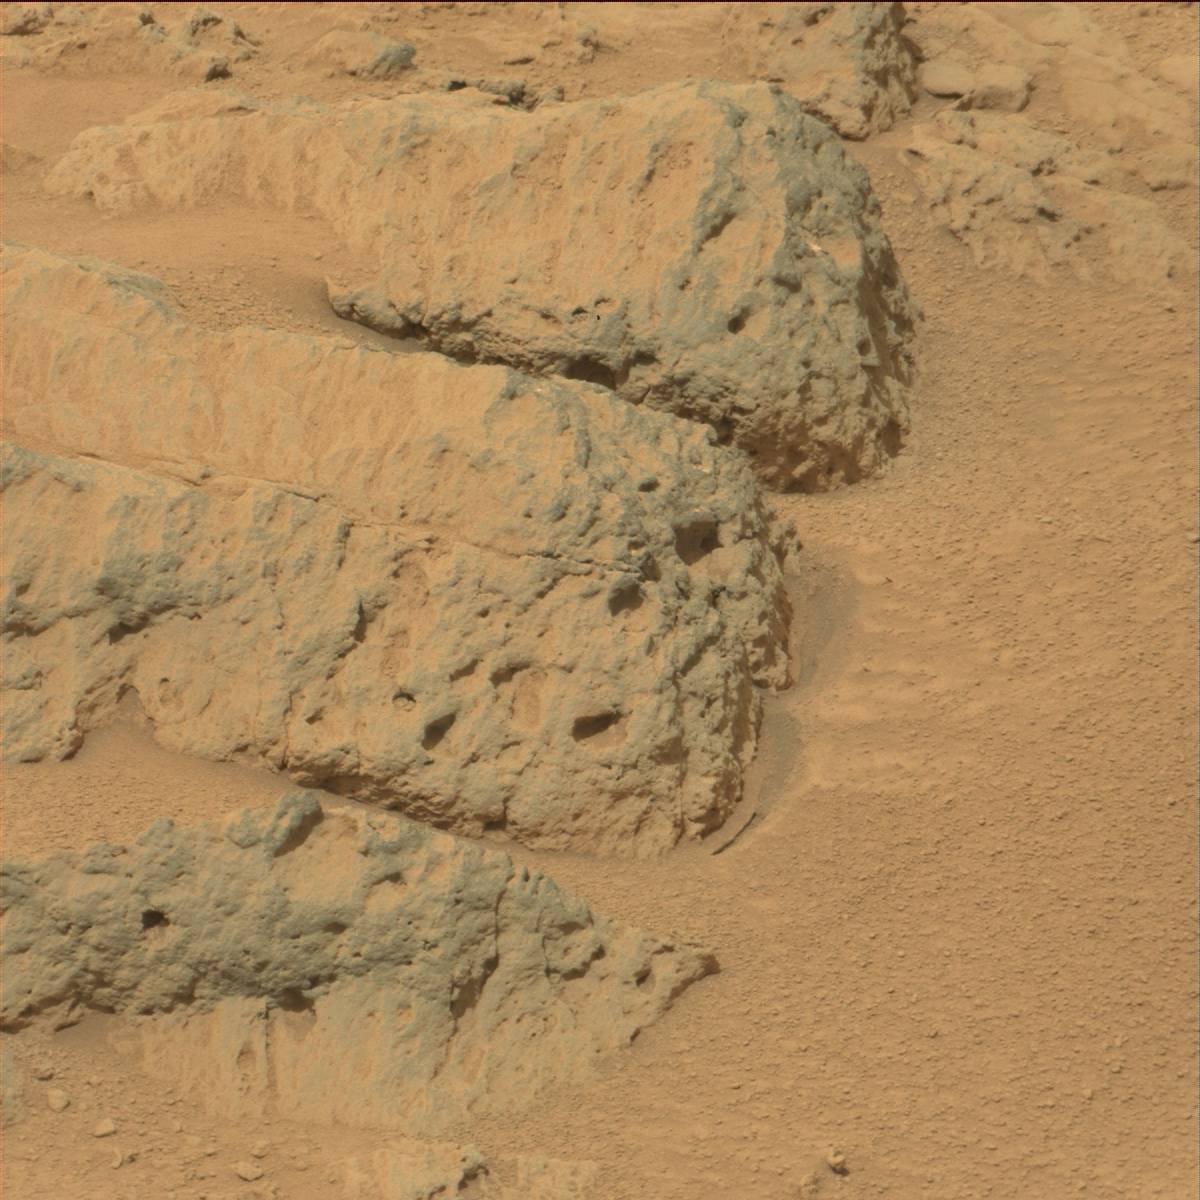
Terrain classes present: Bedrock, Sand / Soil